Question: I've found my answer here multiple times both for programming problems, but thing is this time i can't, not in here, not in the web generally so here i am asking.
i'm getting this error

On the 'public char pinakas[][]' - 4th line while i'm trying to create/initialize my 2 dimensional char array (it's going to store chars from A to Z)
'''
public class Board {
public char pinakas[][];
pinakas = new char[4][3];
// constructor - initialize
public Board() {
for (int i = 0; i < 5; i++) {
for (int j = 0; j < 4; j++) {
pinakas[i][j] = '*';
}
}
}
// Fill board with *
public void fillBoard1() {
for (int i = 0; i < 5; i++) {
for (int j = 0; j < 4; j++) {
pinakas[i][j] = '*';
}
}
}
// Fill board with A
public void fillBoard2() {
for (int i = 0; i < 5; i++) {
for (int j = 0; j < 4; j++) {
pinakas[i][j] = 'A';
}
}
}
}
'''
Please help, i'm going insane
(i'm Using Eclipse and coding in Java (huehue))
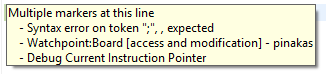
Answer: First, you have 2 option to initialize your array:
1. you can put it like that in the top of the class:
'''
public char pinakas[][] = new char[4][3];
'''
2. you can declare it in the top of the class and initialize in the constructor:
'''
public char pinakas[][];
public Board()
{
pinakas = new char[4][3];
//here you can do whatever you want
}
'''
Second, you have an 'array' in a size of [4][3].
in the for loops you are passing from 0 to 4 (including 4) and from 0 to 3 (including 3).
actually, you have 5 possible values for the first position. and 4 for the second position.
so, what will happen is even if you do manage to solve 1 problem you will get 'OutOfBoundsException'.